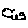
Label: cloud